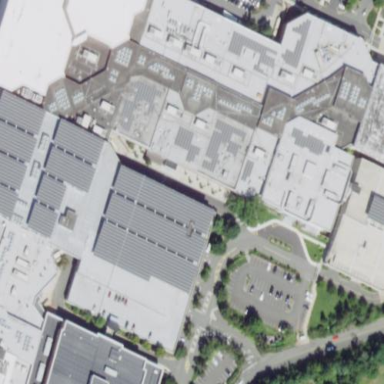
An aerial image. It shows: Retail building which is mall.